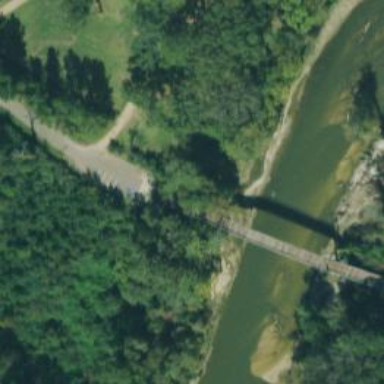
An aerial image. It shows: Footway on bridge.